Question: I have 3 'String[] array'
'''
DateArray[]={"17/09/2012","18/09/2012","19/09/2012"};
Visit[]={"4","10","2"};
Distance[]={"30","100","45"};
'''
I want to show this Array in a ListView like this i have made the XML i just want to populate these 3 values This is a 'ListActivity'

i have tried to
How Can i do That
for Clicking the ListView i am using
'''
listView.setAdapter(new ObjAdapter(this, R.layout.claimlistview, items));
listView.setOnItemClickListener(new AdapterView.OnItemClickListener() {
@Override
public void onItemClick(AdapterView<?> arg0, View arg1, int position, long arg3) {
Object o = listView.getItemAtPosition(position);
TextView t1=(TextView)findViewById(R.id.ClaimDate);
if(t1!=null){
ClaimListBean mSelected;
int idx=position;
mSelected=m_adapter.getItem(idx);
String Date=mSelected.getDate();
//StringTokenizer tokens = new StringTokenizer(Date, "(");
//String first = tokens.nextToken();
//String second = tokens.nextToken();
String Visit=mSelected.getVisit();
String Distance=mSelected.getDistance();
//String EditedSecond = second.replace(")","");
Intent intent=new Intent(DRSTClaimList.this,DRSTClaimDetail.class);
intent.putExtra("Date", Date);
//intent.putExtra("Date", first);
//intent.putExtra("Day", EditedSecond);
intent.putExtra("Distance", Distance);
intent.putExtra("Visit", Visit);
startActivity(intent);
}
'''
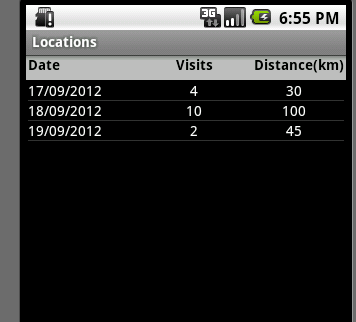
Answer: You need to create object with those 3 values, for example:
'''
public class Obj{
private String date;
private String visits;
private String distance;
public Obj(String date , String visits, String distance){
this.date = date;
this.visits = visits;
this.distance = distance;
}
... getters and setters stuff...
}
'''
and then you have to extend arrayadapter class
'''
public class ObjAdapter extends ArrayAdapter<Obj>{
private Context context;
private ArrayList<Obj> items;
public ObjAdapter(Context context, int layoutResId, ArrayList<Obj> data) {
super(context, layoutResd, data);
this.context = context;
this.items = data;
}
@Override
public View getView(int position, View convertView, ViewGroup parent) {
View v = convertView;
if (v == null) {
LayoutInflater vi = (LayoutInflater)getSystemService(Context.LAYOUT_INFLATER_SERVICE);
v = vi.inflate(R.layout.row, null);
}
Obj o = items.get(position);
if (o != null) {
TextView date = (TextView) v.findViewById(R.id.date);
TextView visits = (TextView) v.findViewById(R.id.visits);
TextView distance = (TextView) v.findViewById(R.id.distance);
if (visits != null) {
visits.setText("Name: "+o.getVists()); }
if(date != null){
date.setText("Status: "+ o.getDate());
}
}
return v;
}
'''
At the end you have to call method setListAdapter on your listView :)
EDIT:
In standard activity is like this (sorry for bugs):
'''
public void onCreate(Bundle icycle)
{
super.onCreate(icycle);
setContentView(R.layout.listactivity);
ListView listView = (ListView)findViewById(R.id.listview);
ArrayList<Obj> items = new ArrayList<Obj>();
items.add(new Obj("date", "visits"," ");
items.add(new Obj("date", "visits"," "):
items.add(new Obj("date", "visits"," "):
listView.setListAdapter(new ObjAdapter(this, R.layout.list_row, items));
}
'''
After this, You got 3 items on the list.
Check this link:
<URL>
;)